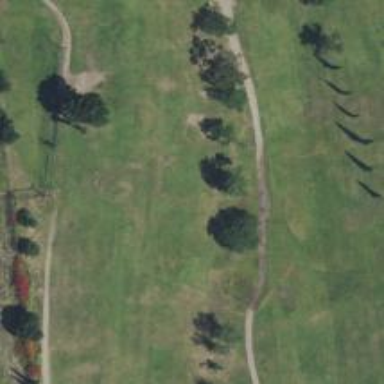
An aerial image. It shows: Golf hole.